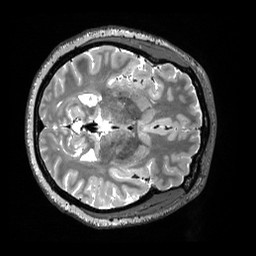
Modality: T2w
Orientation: axial
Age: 47
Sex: female
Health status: ill
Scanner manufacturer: siemens
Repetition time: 3.2 s